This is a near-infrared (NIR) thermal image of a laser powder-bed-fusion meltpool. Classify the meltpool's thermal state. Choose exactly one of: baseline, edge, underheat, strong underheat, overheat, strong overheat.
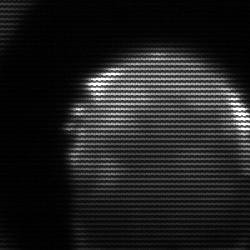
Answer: edge